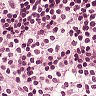
Metastatic tissue present: no